Current action and preconditions to check: trajectory_clear

Your task: For each precondition in the list above, predict whether it will hold at this action.

Consider the current scene as observed from the mobile robot's camera, and analyze the predicted future states of all dynamic agents (e.g., people, animals, vehicles, or any moving entities) within the NEXT SECOND.

IMPORTANT: Only answer "very likely" if you are absolutely certain—based on strong, clear evidence—that a dynamic agent will violate the precondition in the predicted future state. Do NOT answer "very likely" for unlikely, ambiguous, or low-probability risks.

Ask yourself for each precondition: Is there a high probability, with clear and convincing evidence, that the predicted future states of any dynamic agent will interfere with the predicted future state of the currently executing action within the NEXT SECOND, causing that precondition to fail?

Assess the risk level based on these predictions. Use "likely" or "very likely" if motions create a clear risk of interference.

Use "neutral" or "improbable" if agents are nearby but their predicted paths are clearly diverging or non-conflicting.

Failure Risk Categories: "very improbable", "improbable", "neutral", "likely", "very likely"

Answer Format: Output ONLY the probability_of_failure value from these categories: "very improbable", "improbable", "neutral", "likely", "very likely"

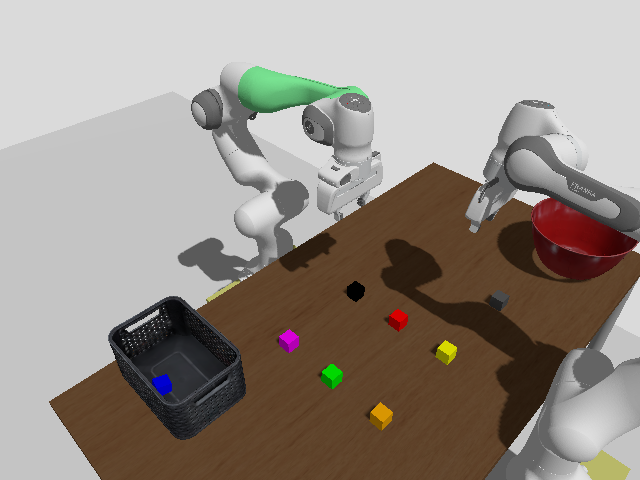

Answer: improbable